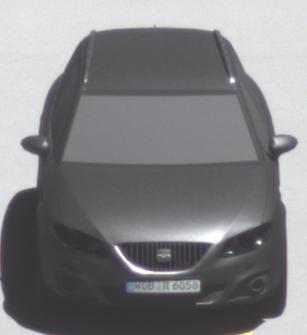
Make: SEAT
Model: Exeo ST 1.6
Detailed model: Exeo (3R) ST
Model produced from: 2010/05
Model produced until: 2010/08
Doors: 5
Color: gray
Road condition: dry road
Daytime: midday
Contrast: high contrast